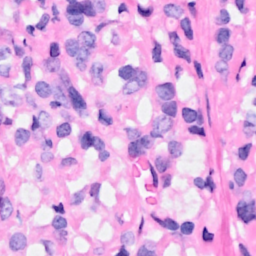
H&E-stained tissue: Breast